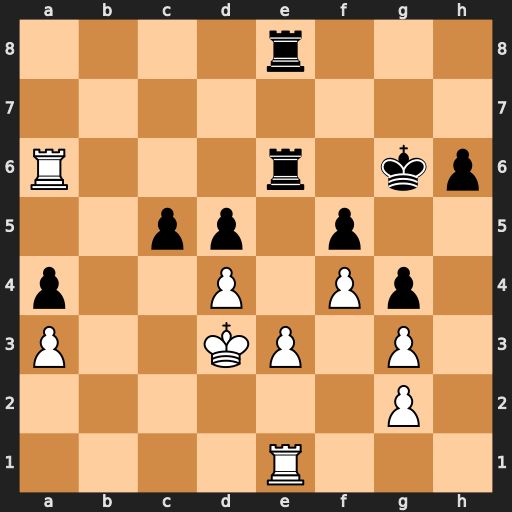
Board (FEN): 4r3/8/R3r1kp/2pp1p2/p2P1Pp1/P2KP1P1/6P1/4R3
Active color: w
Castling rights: -
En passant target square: -
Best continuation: Rxe6+ Rxe6 dxc5